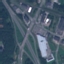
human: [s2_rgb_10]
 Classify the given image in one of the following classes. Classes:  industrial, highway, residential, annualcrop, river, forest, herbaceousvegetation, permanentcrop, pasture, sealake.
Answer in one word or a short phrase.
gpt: Highway